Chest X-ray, PA view. Patient: 71 years old, sex F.
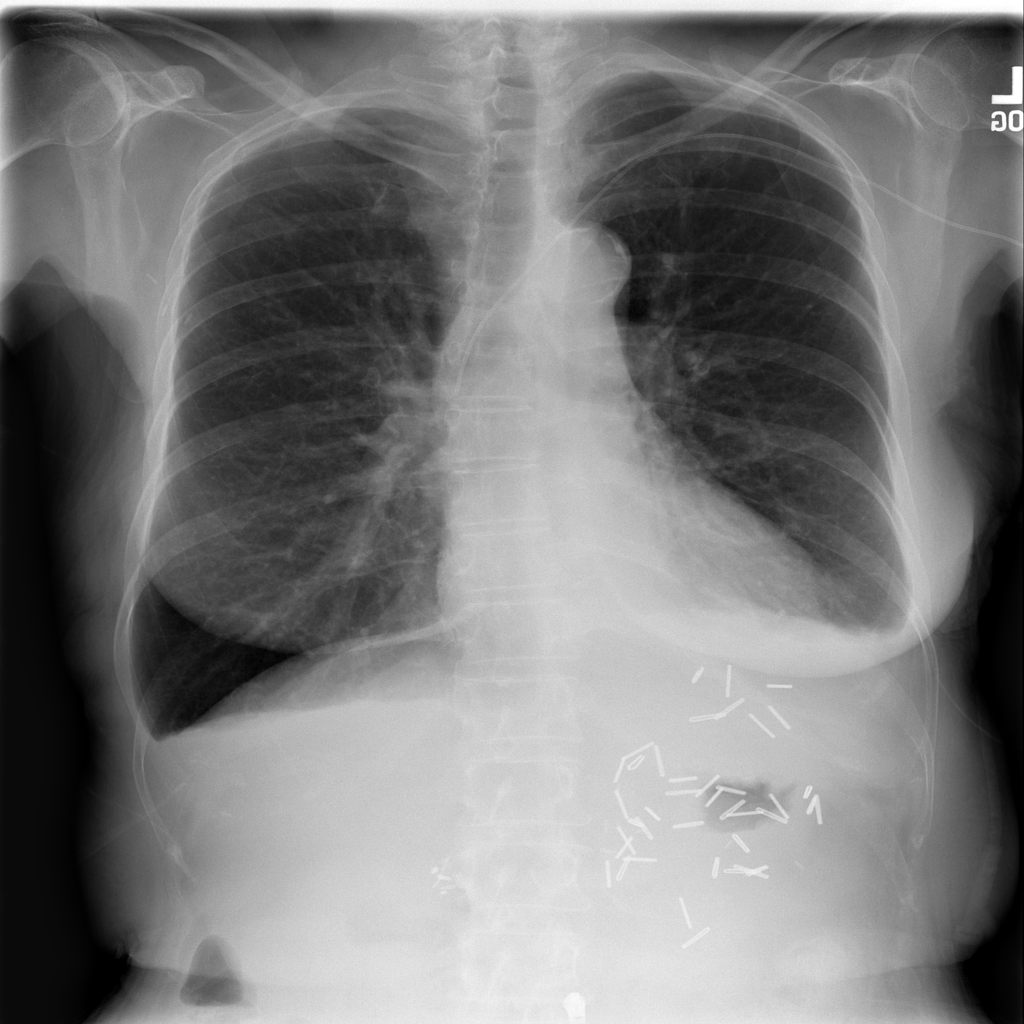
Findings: No Finding